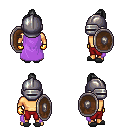
a pixel art fantasy rpg character, male body template, human, tanned skin, lavender cape, red pants, gray short topknot hairstyle, metal helm, gold gloves, gray slippers, shield, four views (front, back, left, right), 2x2 character sprite sheet, small pixel art, hard edges, no anti-aliasing